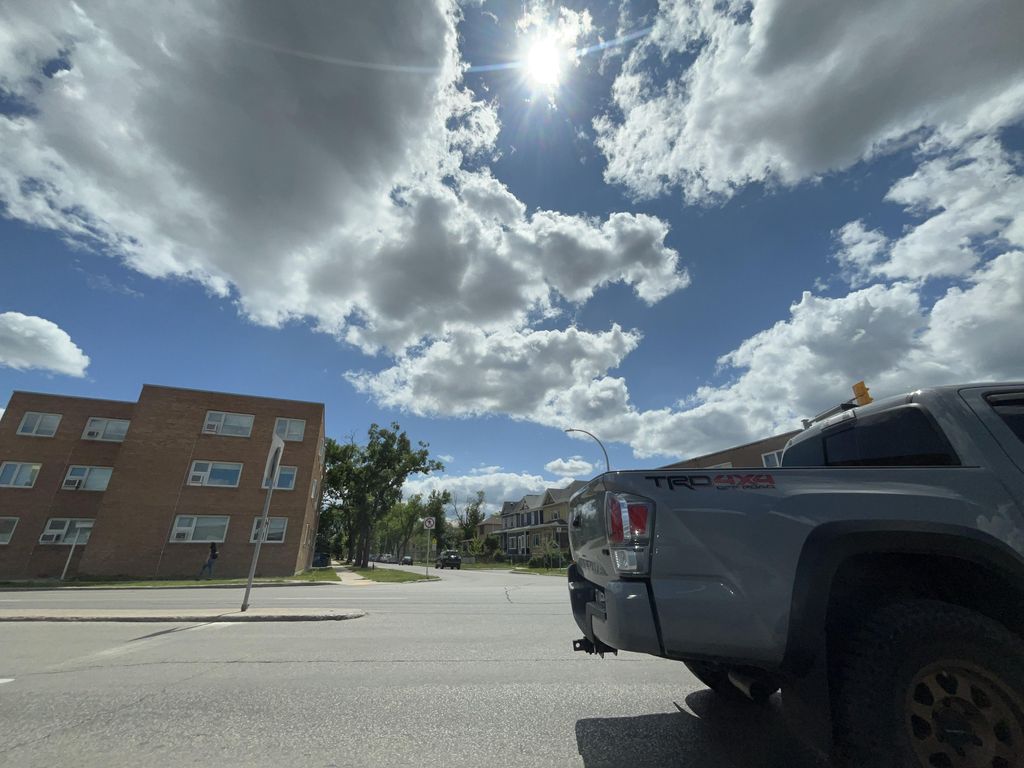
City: winnipeg